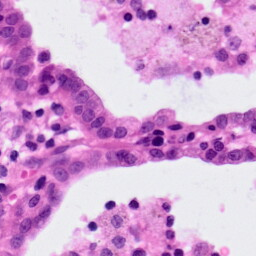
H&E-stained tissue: Lung